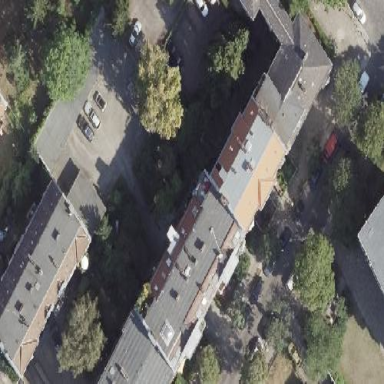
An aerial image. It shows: Building consisting of apartments with double saltbox roof shape.